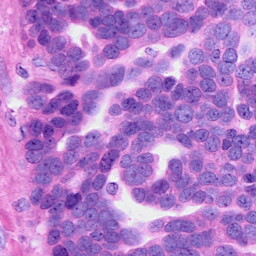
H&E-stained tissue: Ovarian